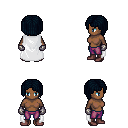
a pixel art fantasy rpg character, female body template, human, dark skin, white cape, magenta pants, raven pageboy hairstyle, metal gloves, maroon shoes, four views (front, back, left, right), 2x2 character sprite sheet, small pixel art, hard edges, no anti-aliasing